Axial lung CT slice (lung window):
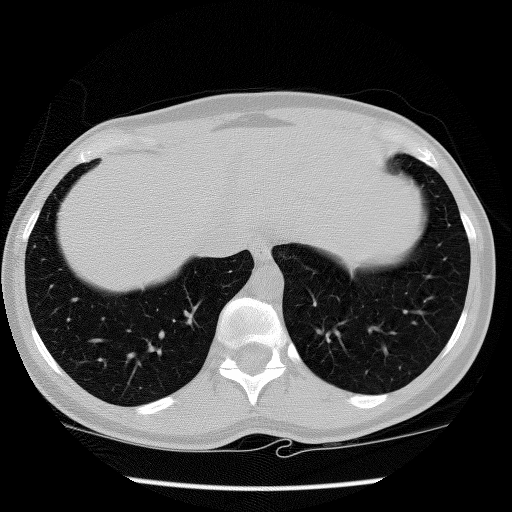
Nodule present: no